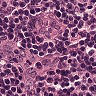
Metastatic tissue present: no